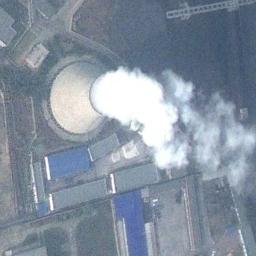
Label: thermal_power_station